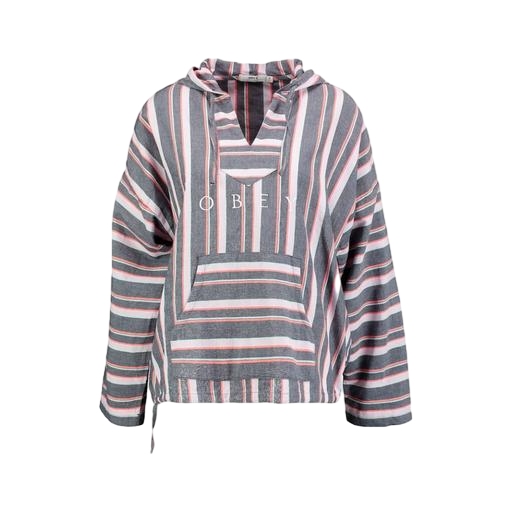
multicolor oversized hooded parka, oversize pullover multicolor, gray women's leary jacket, white background